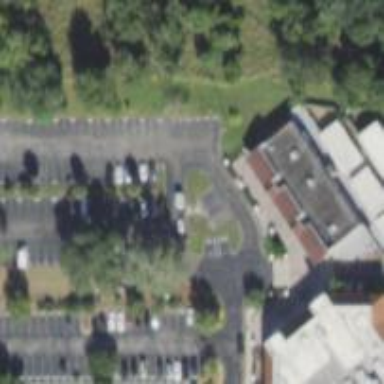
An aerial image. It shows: Parking space is available.